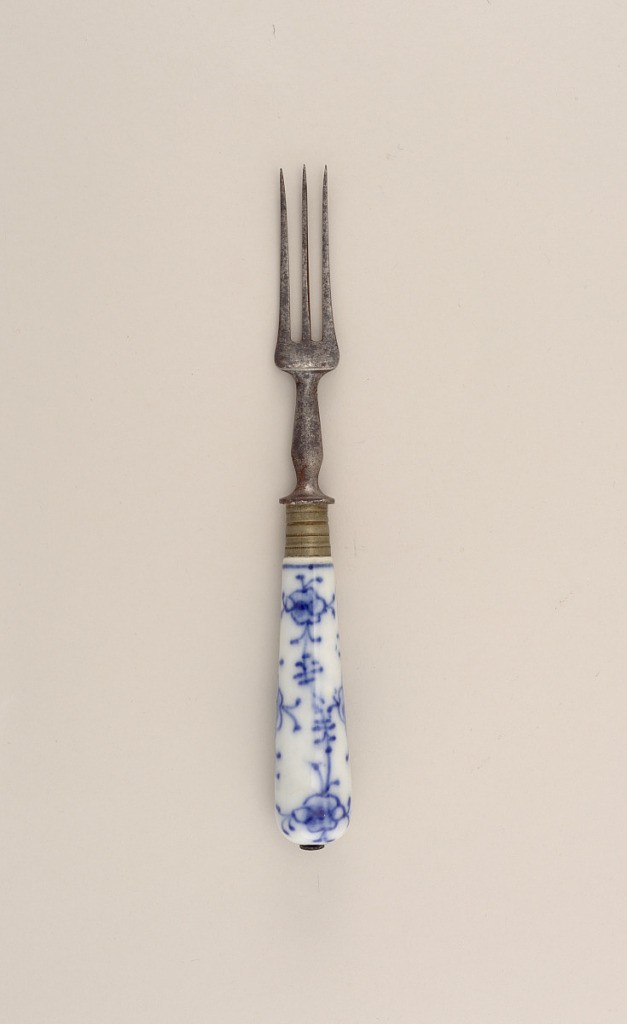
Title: Fork with Porcelain Handle (Paired with Knife)
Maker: Meissen Porcelain Manufactory, German, active from 1710 to the present
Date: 18th century
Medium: hard paste porcelain, vitreous enamel, steel
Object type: fork
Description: Part of a set with knife (a). Fork (b): Three tine fork with tapering tubular porcelain handle. White ground decorated with blue and white stylized flowers.